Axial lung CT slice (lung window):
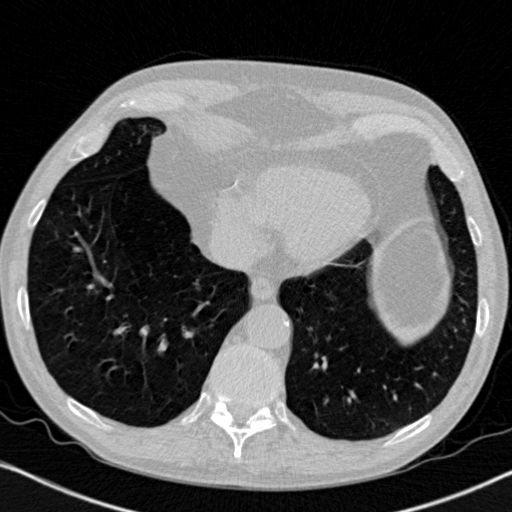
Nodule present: no